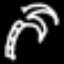
Label: palm tree